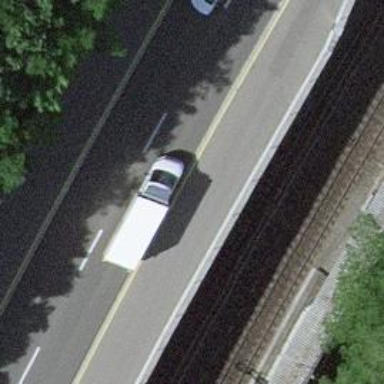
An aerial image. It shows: Paved footway tunnel.